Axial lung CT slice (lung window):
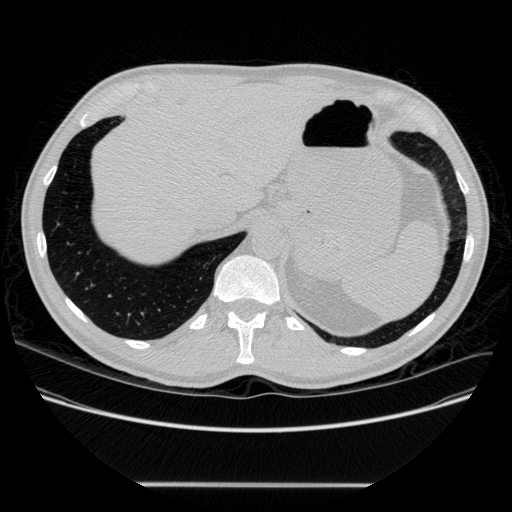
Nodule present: no